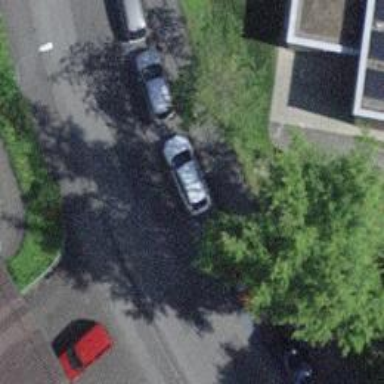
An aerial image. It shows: Residential road with asphalt surface. There are separate sidewalks on both sides of the road.